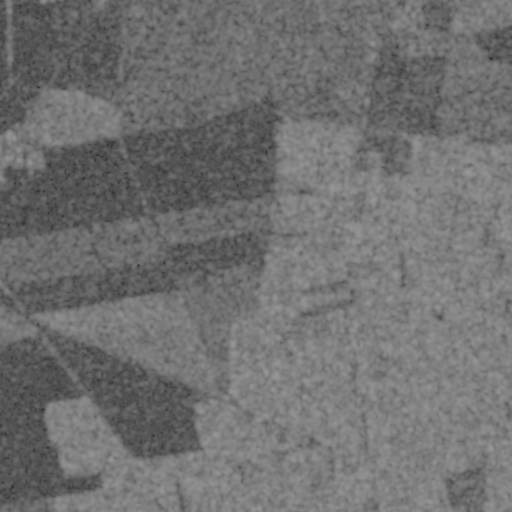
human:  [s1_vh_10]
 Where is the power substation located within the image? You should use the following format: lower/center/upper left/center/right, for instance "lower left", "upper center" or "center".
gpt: The power substation is located in the upper right of the image.
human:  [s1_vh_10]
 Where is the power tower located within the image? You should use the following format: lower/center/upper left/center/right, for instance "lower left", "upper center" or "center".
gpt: The power tower is located in the upper right of the image.
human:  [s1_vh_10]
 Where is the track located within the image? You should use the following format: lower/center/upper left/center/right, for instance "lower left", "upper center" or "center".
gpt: There is no track in the image.

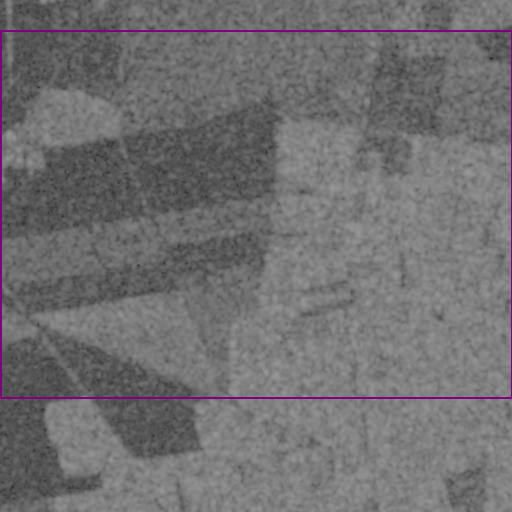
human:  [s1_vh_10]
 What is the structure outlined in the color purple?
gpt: The structure outlined in purple is a crop field.
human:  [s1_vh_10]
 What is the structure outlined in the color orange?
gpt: There is no orange outline.